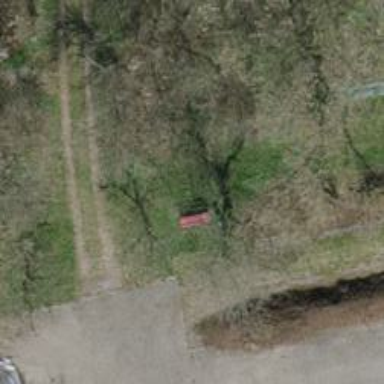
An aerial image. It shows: Red bench.